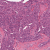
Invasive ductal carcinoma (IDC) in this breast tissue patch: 0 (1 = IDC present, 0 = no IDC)